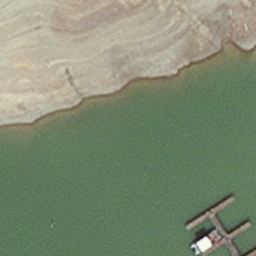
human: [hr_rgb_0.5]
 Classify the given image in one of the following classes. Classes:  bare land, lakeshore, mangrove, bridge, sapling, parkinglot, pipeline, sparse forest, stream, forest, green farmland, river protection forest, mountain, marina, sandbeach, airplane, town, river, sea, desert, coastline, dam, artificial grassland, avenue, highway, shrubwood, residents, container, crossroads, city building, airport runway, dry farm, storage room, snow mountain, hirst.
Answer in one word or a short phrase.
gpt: hirst